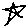
Label: star